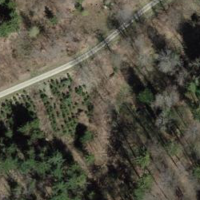
EUNIS habitat code: 41
Species observed at this site:
Pinus strobus